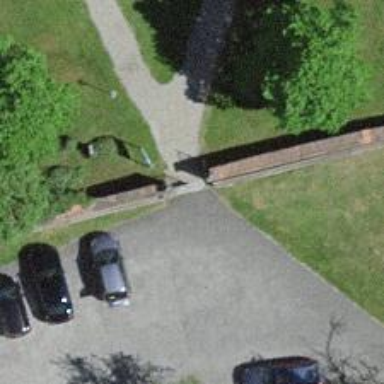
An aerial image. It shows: Footway along the road.